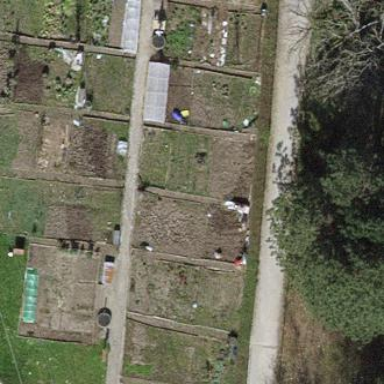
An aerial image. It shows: Allotments area.